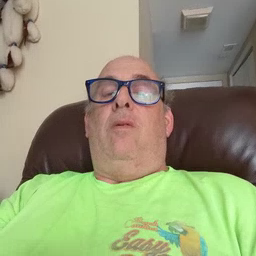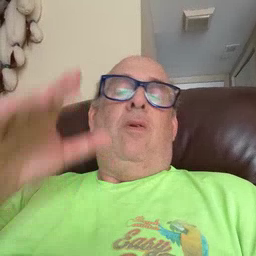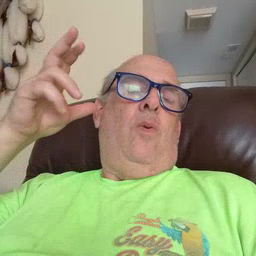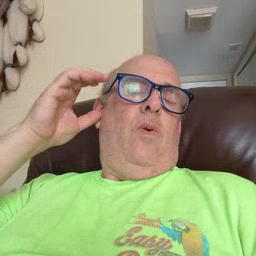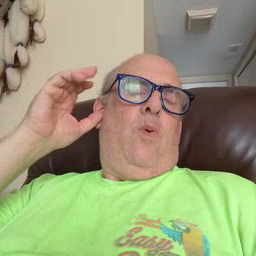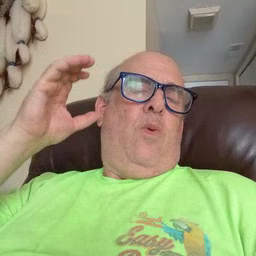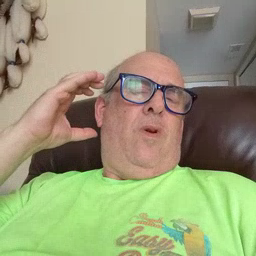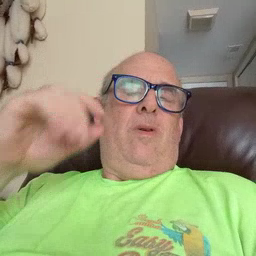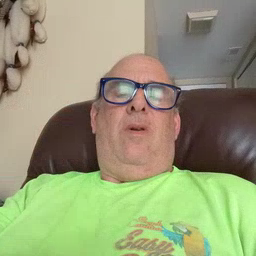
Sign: radio